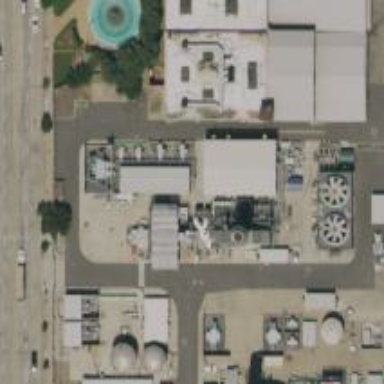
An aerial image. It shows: Gas turbine generator is in use.